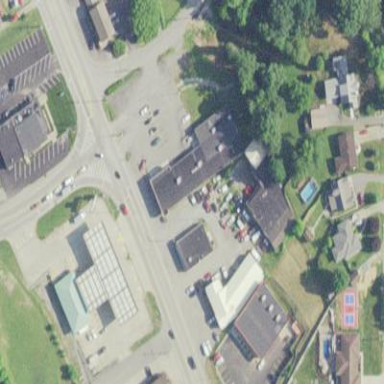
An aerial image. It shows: Retail building.